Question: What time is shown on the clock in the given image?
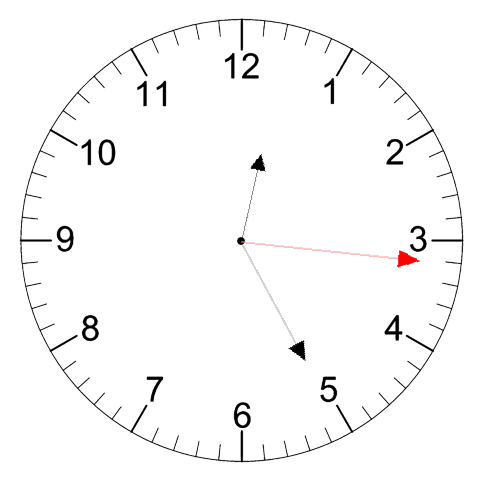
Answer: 12:25:16